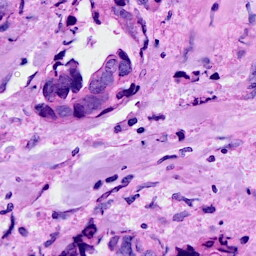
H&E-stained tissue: Breast